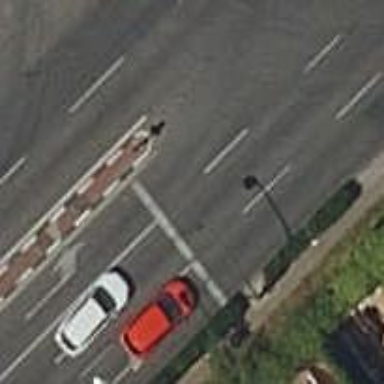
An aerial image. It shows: Road with traffic signals.